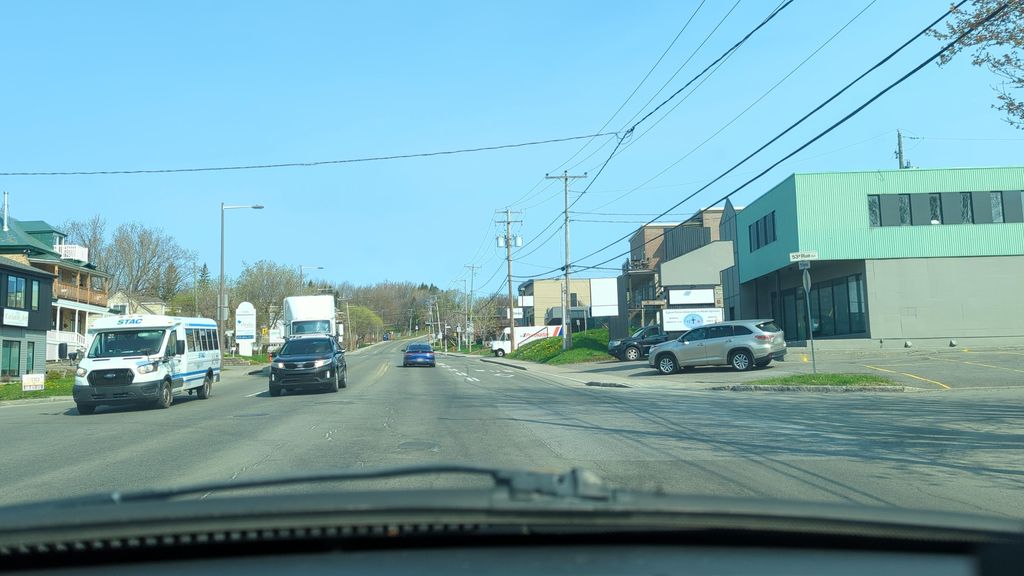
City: quebec_city